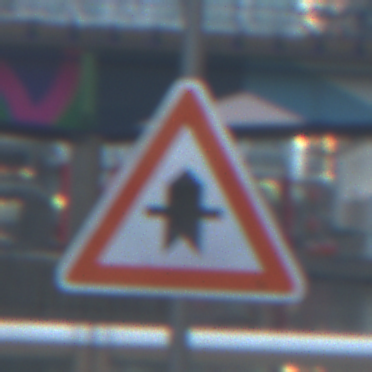
Verkehrszeichen: Vorfahrt
Umgebung: Outdoor, Urban
Tageszeit: MorningAfternoon
Wetter: PartlyCloudy
Licht: Natural
Jahreszeit: NotSpecified
Kontrast: LowContrast